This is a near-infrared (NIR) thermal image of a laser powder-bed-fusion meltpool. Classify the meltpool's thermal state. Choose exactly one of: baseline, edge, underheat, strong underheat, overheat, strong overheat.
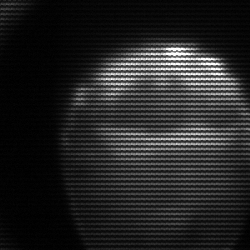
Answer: edge